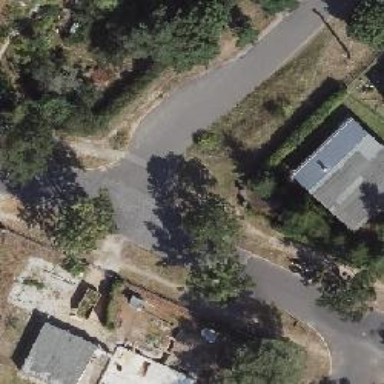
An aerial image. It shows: Asphalt road in residential area.